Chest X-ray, PA view. Patient: 59 years old, sex M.
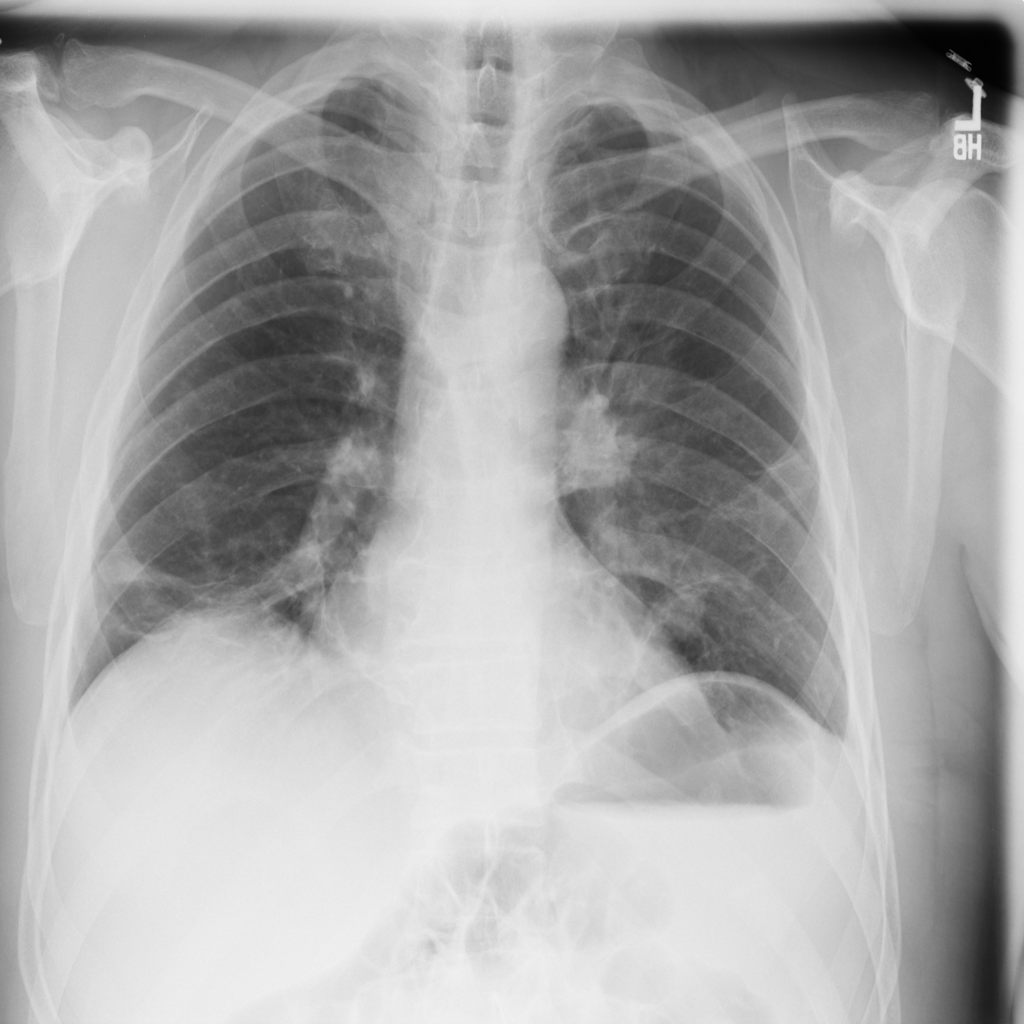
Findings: Atelectasis, Mass